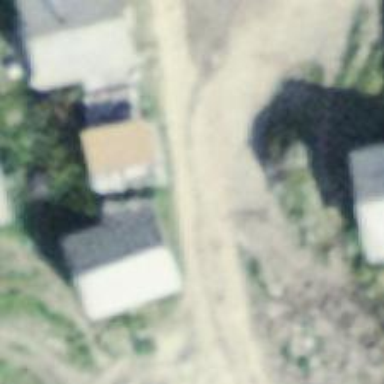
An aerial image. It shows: Paved residential road.